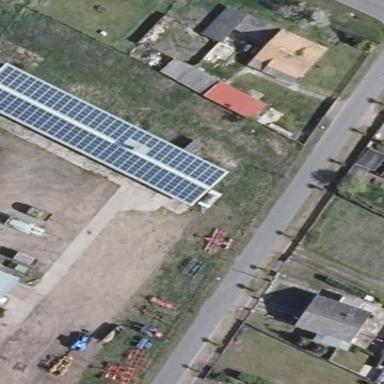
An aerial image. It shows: Solar photovoltaic panel generator.